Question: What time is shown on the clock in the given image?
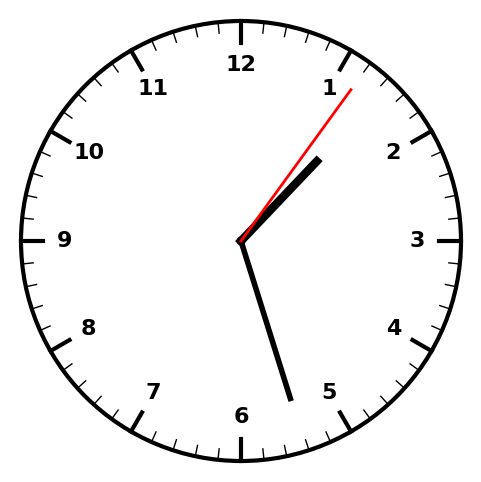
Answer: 01:27:06